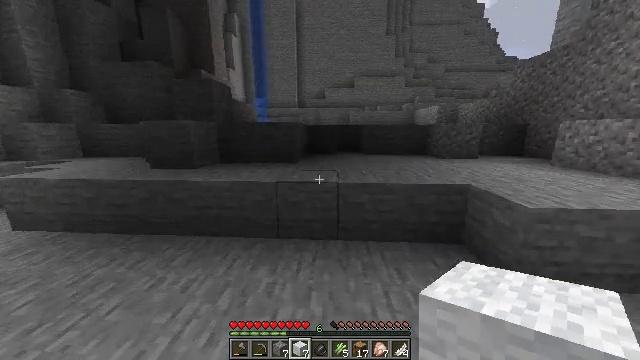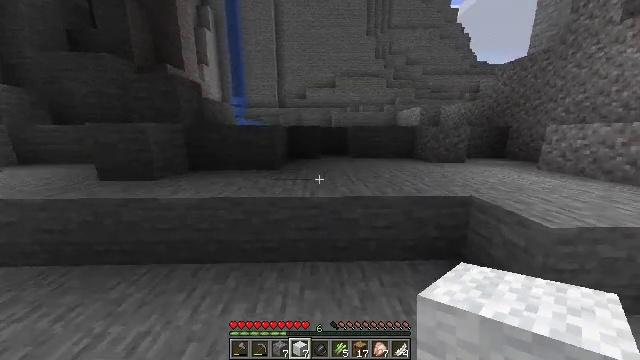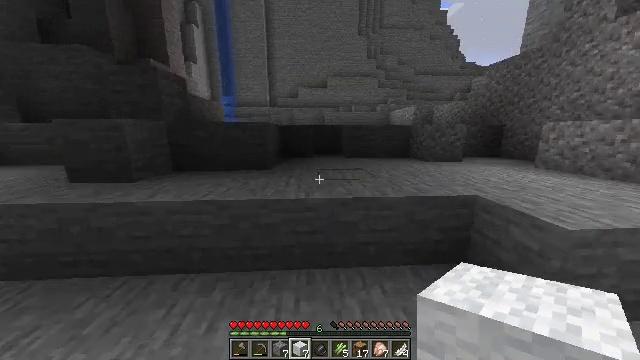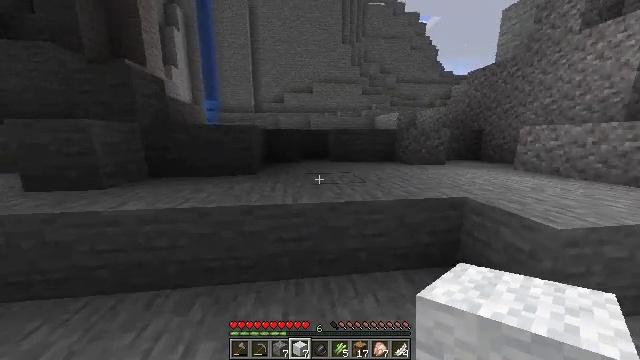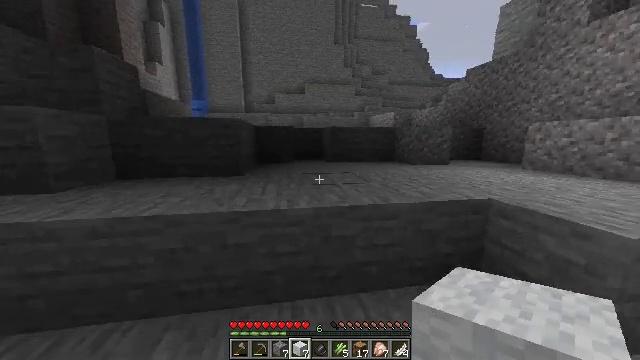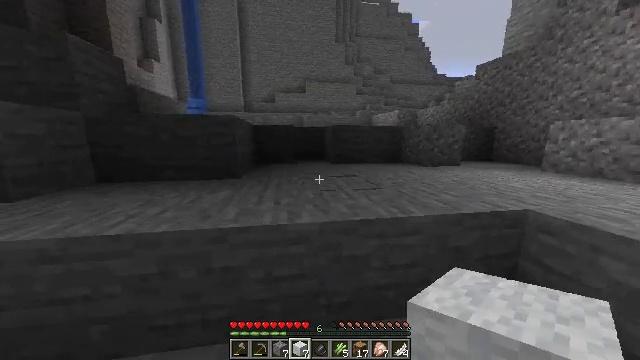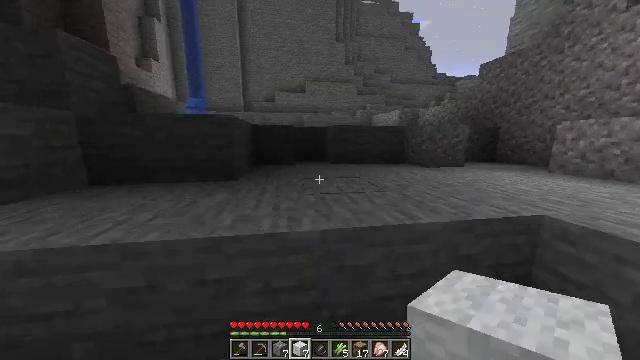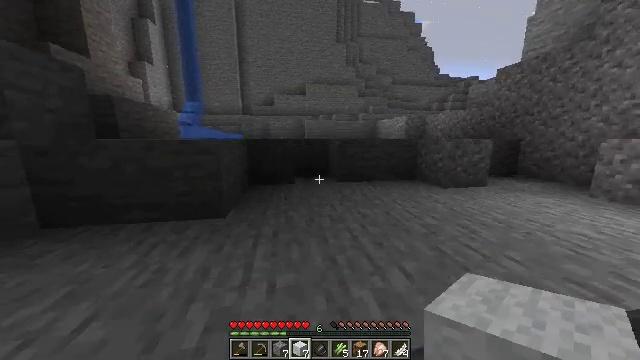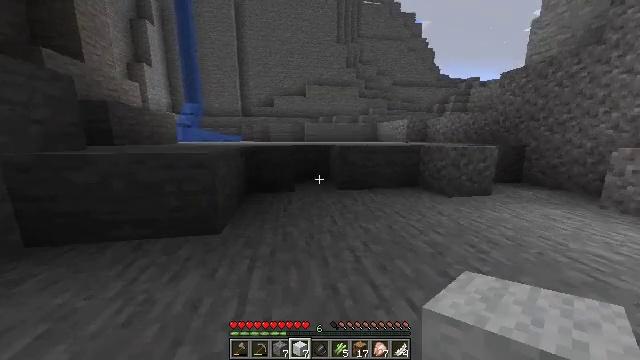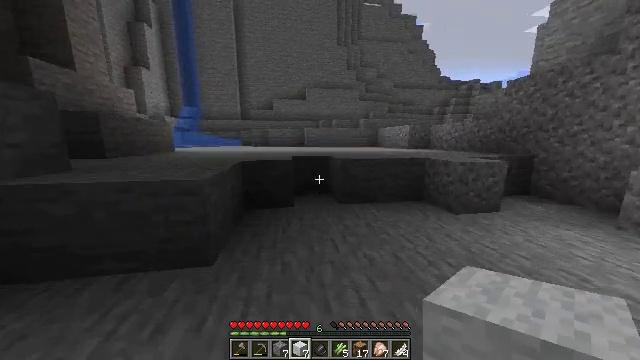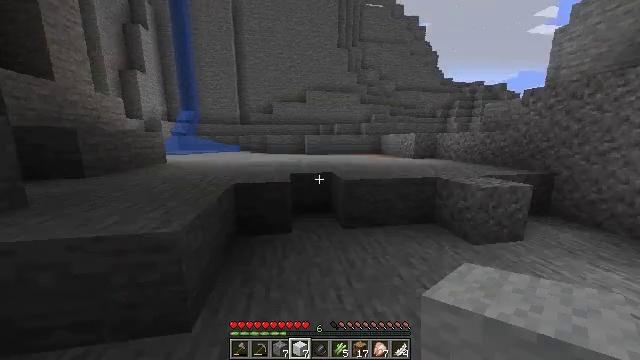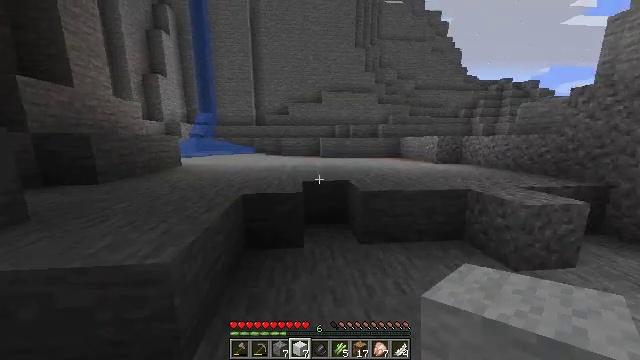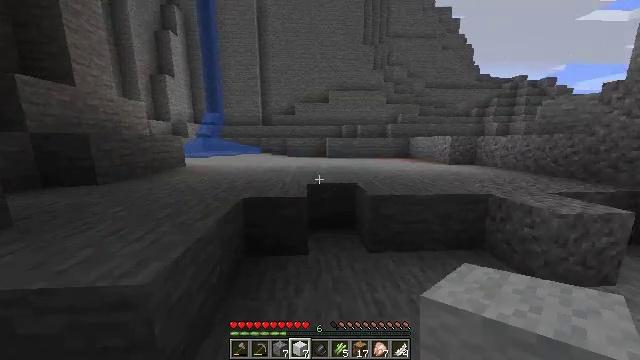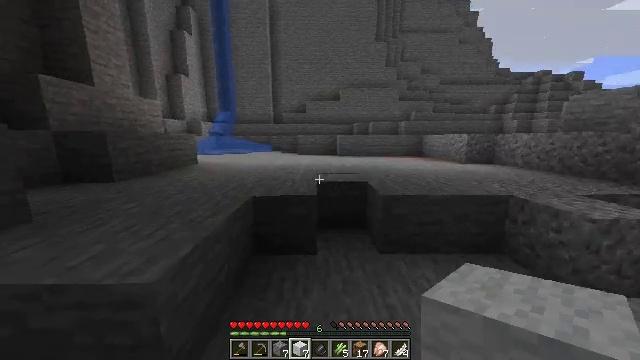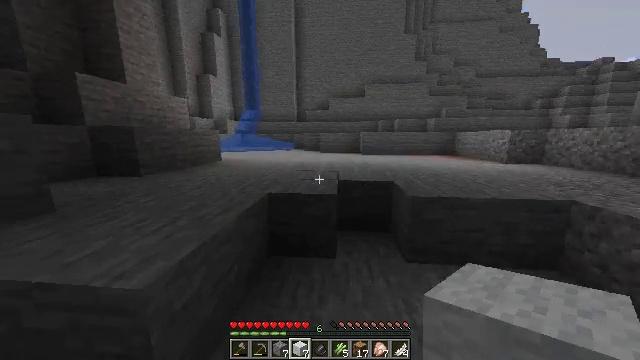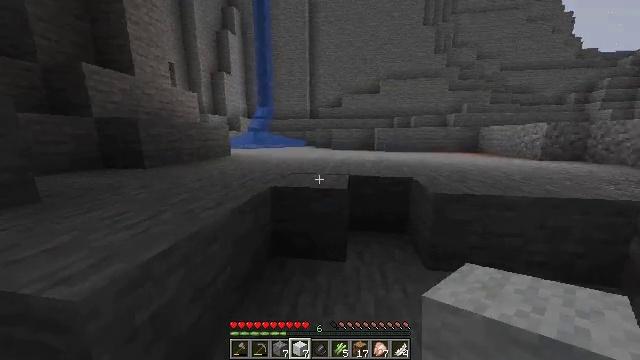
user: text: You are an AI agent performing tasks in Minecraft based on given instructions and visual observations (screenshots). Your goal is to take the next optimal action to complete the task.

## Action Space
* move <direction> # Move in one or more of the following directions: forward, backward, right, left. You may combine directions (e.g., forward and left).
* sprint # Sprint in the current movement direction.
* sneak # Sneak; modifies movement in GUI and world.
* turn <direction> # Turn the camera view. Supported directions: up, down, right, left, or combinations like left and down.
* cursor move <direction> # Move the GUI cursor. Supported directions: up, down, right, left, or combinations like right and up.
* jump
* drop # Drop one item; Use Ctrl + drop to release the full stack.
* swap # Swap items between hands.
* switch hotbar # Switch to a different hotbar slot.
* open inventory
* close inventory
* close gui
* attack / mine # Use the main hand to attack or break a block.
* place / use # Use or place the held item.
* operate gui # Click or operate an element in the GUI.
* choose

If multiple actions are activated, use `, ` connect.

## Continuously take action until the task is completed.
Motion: motion action
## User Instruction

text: Interact with the crafting table to craft a spruce slab.
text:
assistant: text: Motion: move forward, sprint, turn right, jump
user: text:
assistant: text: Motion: move forward, sprint, turn right, jump
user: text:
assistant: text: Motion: move forward, sprint, turn right and up
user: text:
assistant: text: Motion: move forward, sprint, turn right
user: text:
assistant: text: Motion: move forward, sprint
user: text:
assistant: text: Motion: move forward, sprint
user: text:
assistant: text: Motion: move forward, sprint, jump
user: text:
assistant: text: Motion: move forward, sprint, jump
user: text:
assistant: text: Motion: move forward, sprint, jump
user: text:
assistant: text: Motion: move forward, sprint, jump
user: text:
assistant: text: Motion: move forward, sprint, turn left, jump
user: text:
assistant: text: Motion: move forward, sprint, turn left
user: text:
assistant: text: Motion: move forward, sprint, turn left
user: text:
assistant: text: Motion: move forward, sprint, turn left
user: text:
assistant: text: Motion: move forward, sprint, turn left
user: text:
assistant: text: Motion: move forward, sprint, turn left
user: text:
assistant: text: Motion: move forward, sprint
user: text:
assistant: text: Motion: move forward, sprint, turn left
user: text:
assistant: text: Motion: move forward, sprint, turn left, jump
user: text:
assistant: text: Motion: move forward, sprint, turn left, jump
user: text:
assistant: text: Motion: move forward, sprint, jump
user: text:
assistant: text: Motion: move forward, sprint, jump
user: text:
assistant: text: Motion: move forward, sprint, jump
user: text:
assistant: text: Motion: move forward, sprint, jump
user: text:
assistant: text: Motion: move forward, sprint, turn left and down, jump
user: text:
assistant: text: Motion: move forward, sprint, turn left and down, jump
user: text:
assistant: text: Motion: move forward, sprint, turn left, jump
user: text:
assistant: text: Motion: move forward, sprint, jump
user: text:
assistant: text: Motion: move forward and move right, sprint, jump
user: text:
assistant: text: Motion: move forward and move right, sprint, turn left, jump